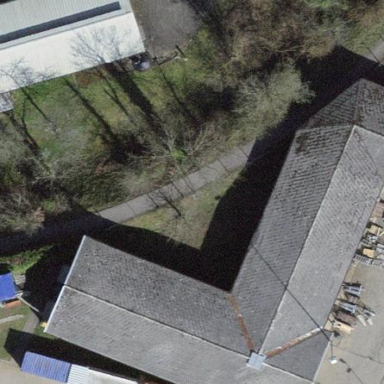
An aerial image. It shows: Industrial building.